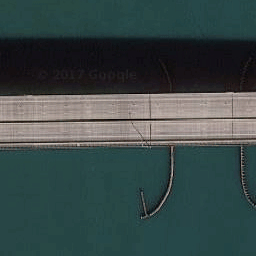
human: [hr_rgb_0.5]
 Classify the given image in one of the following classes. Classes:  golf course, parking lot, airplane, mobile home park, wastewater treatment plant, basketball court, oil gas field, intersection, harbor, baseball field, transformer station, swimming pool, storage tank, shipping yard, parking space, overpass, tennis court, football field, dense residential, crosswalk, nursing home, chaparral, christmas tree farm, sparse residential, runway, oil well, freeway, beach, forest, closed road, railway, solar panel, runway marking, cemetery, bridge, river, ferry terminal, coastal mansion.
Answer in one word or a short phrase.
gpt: bridge